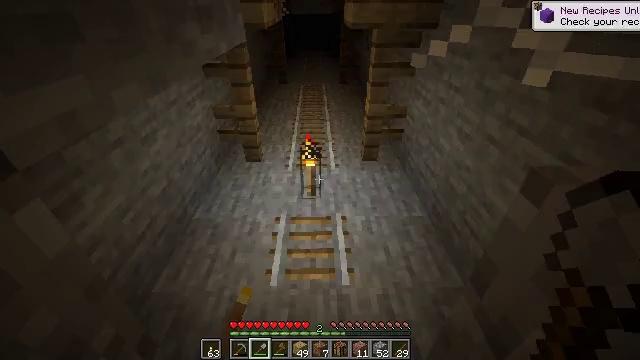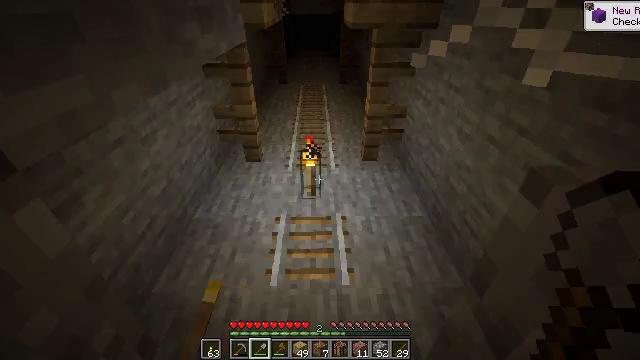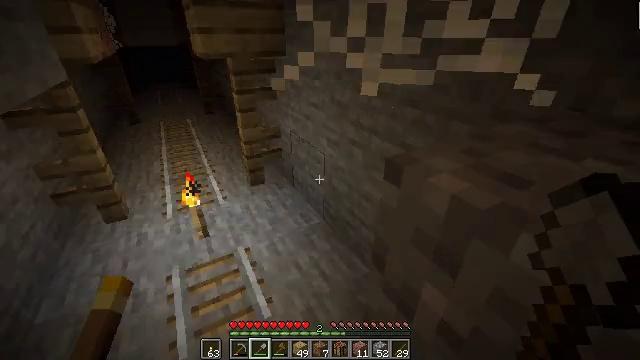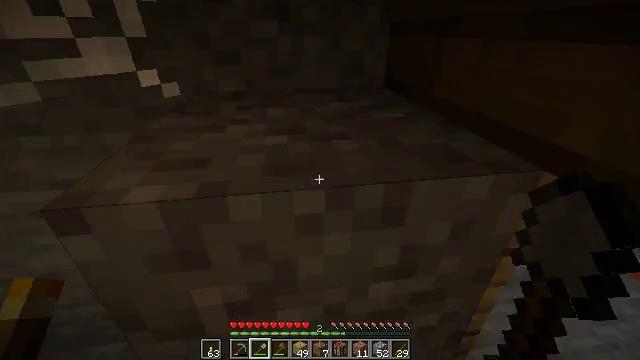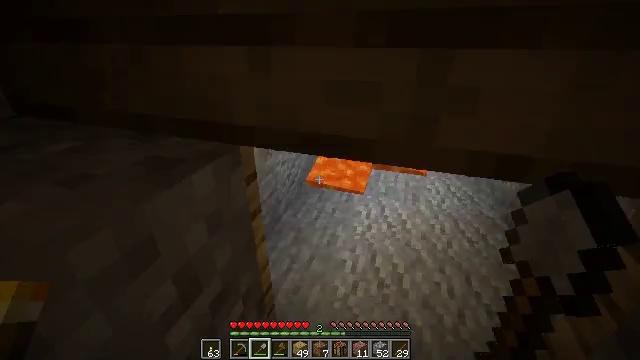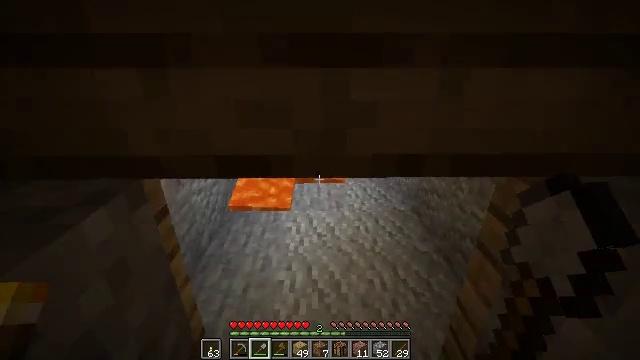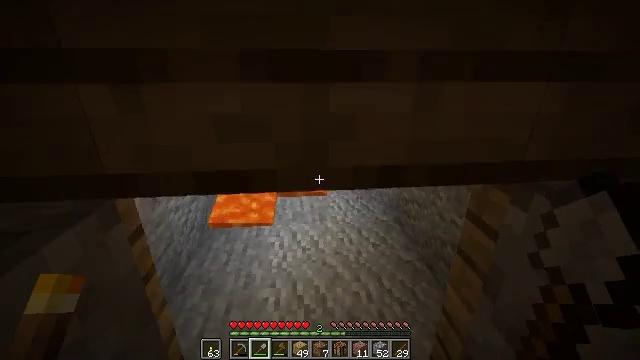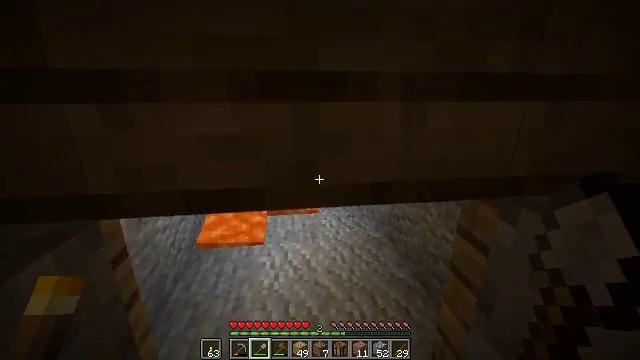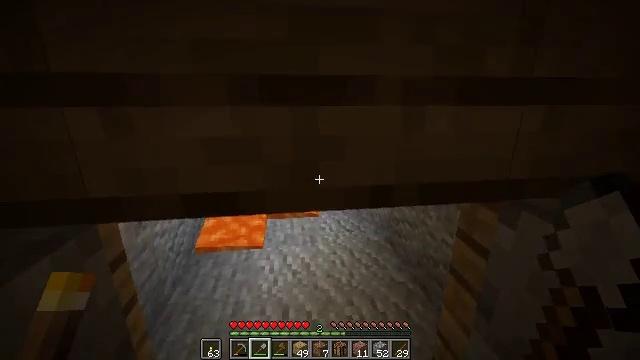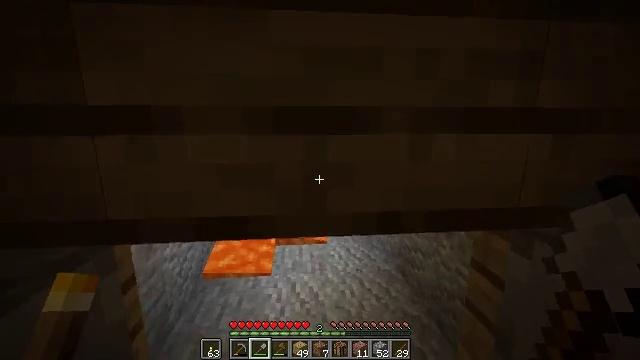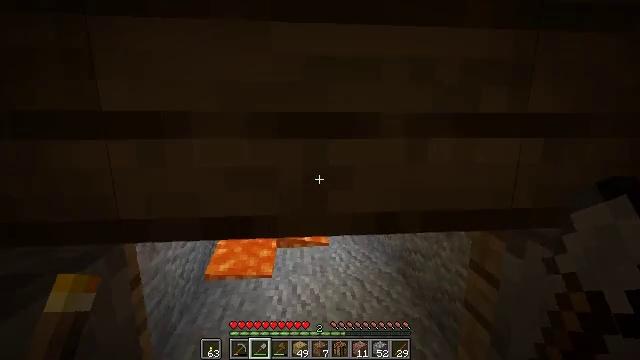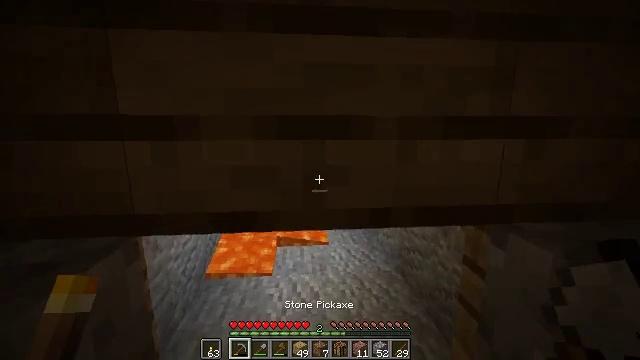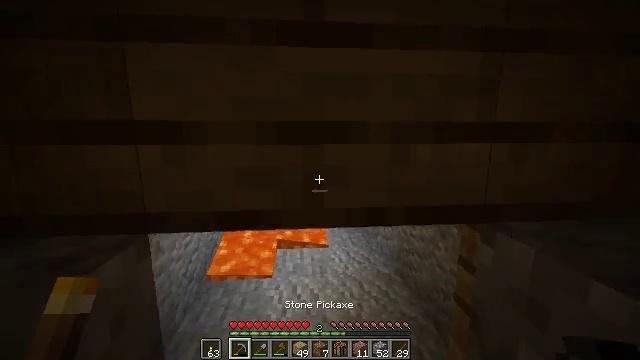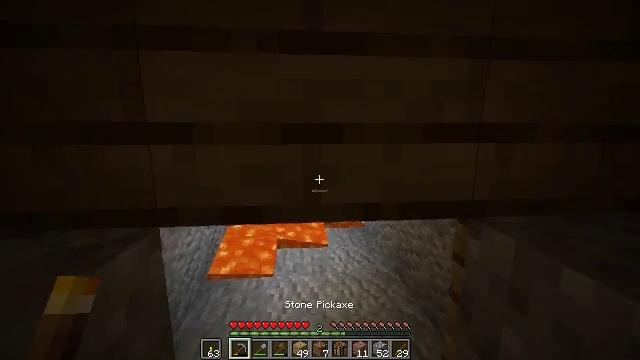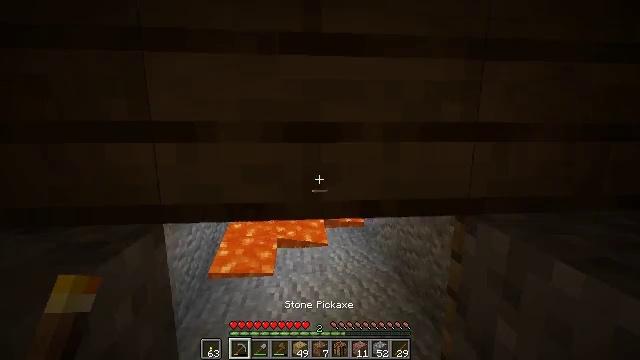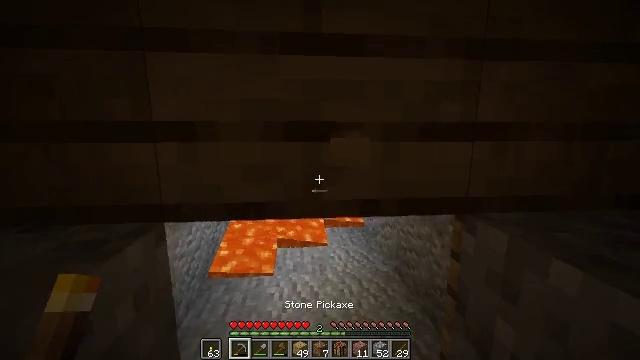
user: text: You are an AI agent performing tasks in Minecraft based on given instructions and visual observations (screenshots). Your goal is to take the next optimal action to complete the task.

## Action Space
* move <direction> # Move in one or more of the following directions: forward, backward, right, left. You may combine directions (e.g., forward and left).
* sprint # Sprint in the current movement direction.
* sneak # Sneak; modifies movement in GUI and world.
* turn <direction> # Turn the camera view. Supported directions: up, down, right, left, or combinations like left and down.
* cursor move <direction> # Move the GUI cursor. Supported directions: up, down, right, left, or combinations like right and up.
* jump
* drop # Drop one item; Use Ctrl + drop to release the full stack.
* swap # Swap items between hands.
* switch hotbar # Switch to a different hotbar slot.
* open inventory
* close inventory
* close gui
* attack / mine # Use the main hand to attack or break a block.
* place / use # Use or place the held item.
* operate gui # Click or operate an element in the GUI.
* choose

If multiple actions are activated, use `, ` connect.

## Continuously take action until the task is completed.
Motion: motion action
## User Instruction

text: Break the existing planks.
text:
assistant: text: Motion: sneak
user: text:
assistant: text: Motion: sneak, turn right and up
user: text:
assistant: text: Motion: sneak, turn right
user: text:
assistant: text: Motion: sneak, turn right
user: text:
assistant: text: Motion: sneak, turn right and up
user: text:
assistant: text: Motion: sneak, turn right and up
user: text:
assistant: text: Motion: sneak, turn right and up
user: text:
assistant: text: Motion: sneak
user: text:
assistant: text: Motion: move back, sneak, turn left and up
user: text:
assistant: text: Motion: move back, sneak
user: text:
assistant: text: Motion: move back, sneak
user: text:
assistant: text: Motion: move back, sneak
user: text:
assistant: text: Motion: sneak
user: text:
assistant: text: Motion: sneak
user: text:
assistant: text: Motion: sneak, attack / mine
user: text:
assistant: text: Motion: sneak, attack / mine
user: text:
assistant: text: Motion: sneak, attack / mine
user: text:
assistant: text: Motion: sneak, attack / mine
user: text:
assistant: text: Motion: sneak, attack / mine
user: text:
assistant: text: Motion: attack / mine
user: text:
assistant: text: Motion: attack / mine
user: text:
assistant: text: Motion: attack / mine
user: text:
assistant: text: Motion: attack / mine
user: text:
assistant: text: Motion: turn left and down, attack / mine
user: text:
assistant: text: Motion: attack / mine
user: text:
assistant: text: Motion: attack / mine
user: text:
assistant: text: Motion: attack / mine
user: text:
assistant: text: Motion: attack / mine
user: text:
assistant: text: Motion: attack / mine
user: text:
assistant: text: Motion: attack / mine